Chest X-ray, PA view. Patient: 54 years old, sex F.
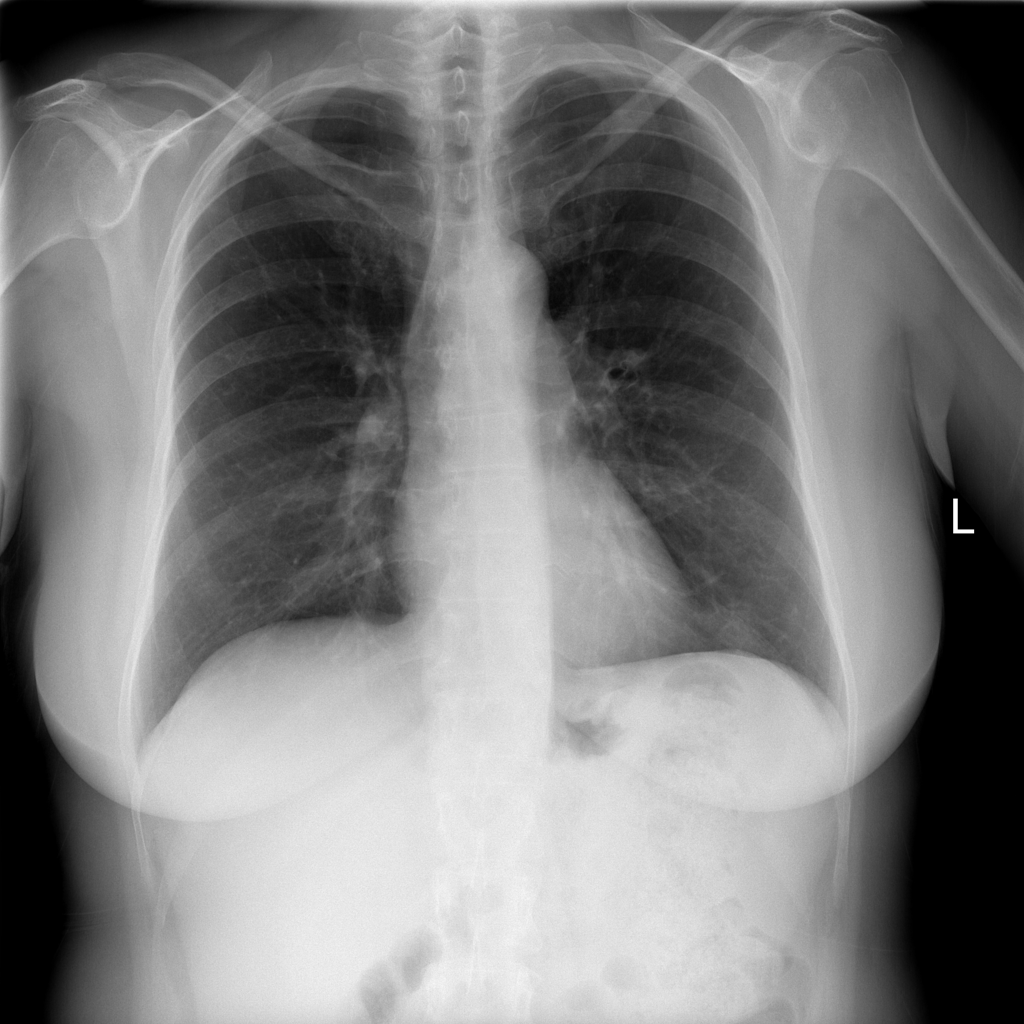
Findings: No Finding